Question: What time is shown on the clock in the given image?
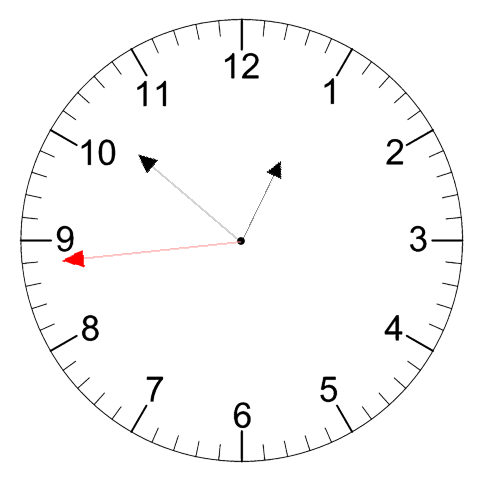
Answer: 12:51:44